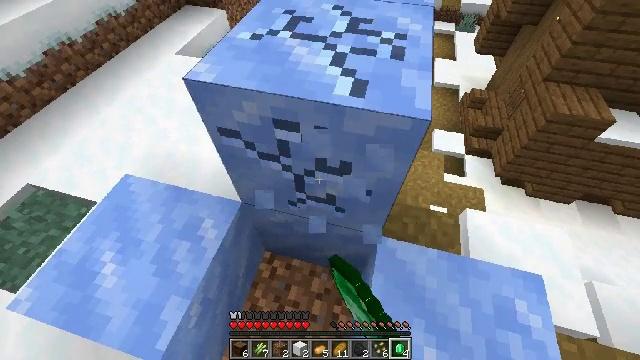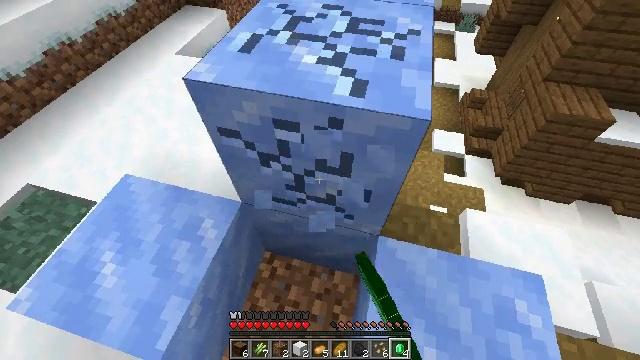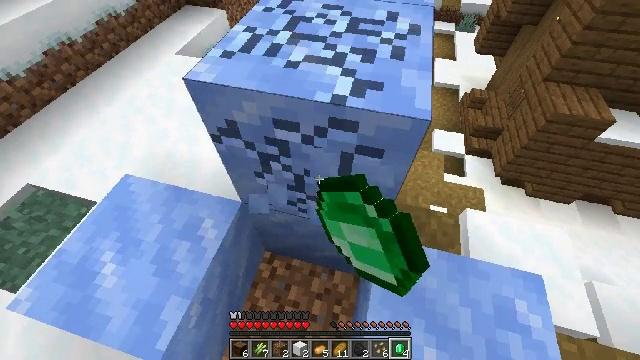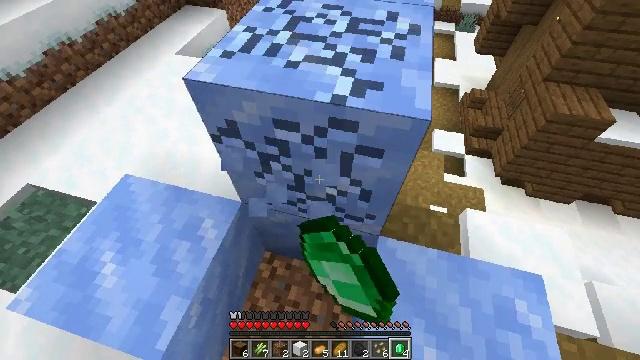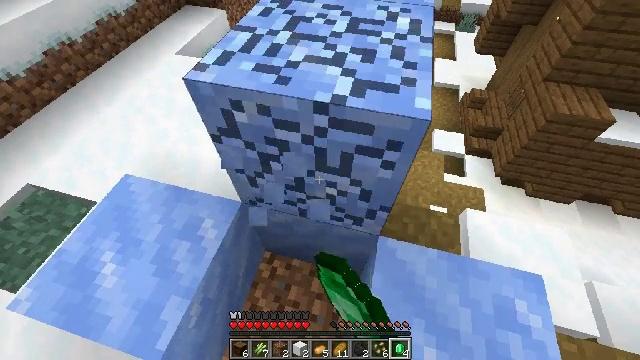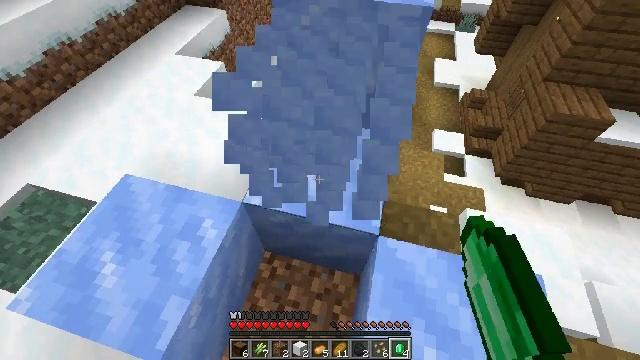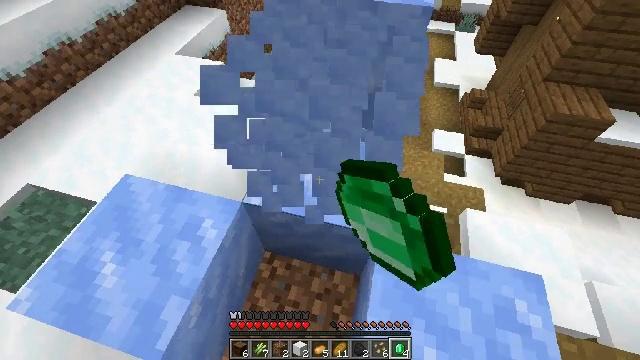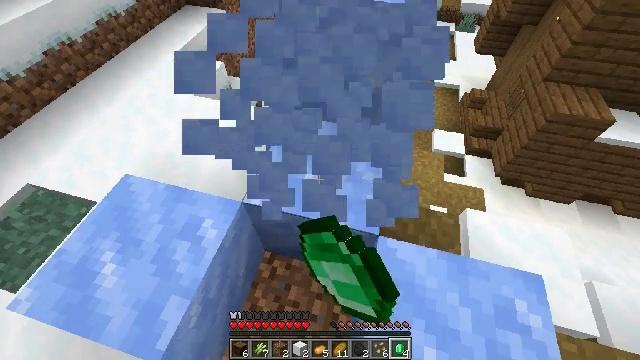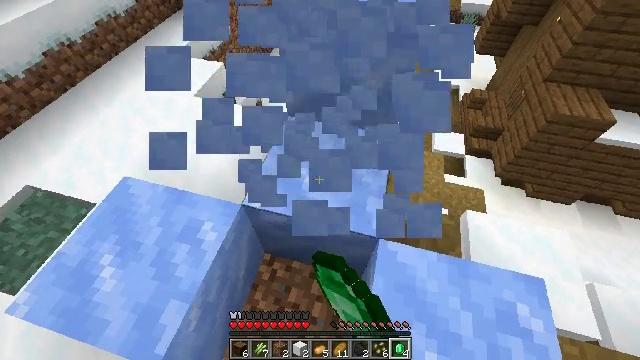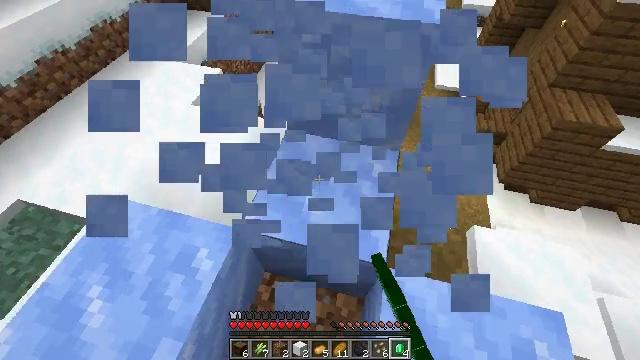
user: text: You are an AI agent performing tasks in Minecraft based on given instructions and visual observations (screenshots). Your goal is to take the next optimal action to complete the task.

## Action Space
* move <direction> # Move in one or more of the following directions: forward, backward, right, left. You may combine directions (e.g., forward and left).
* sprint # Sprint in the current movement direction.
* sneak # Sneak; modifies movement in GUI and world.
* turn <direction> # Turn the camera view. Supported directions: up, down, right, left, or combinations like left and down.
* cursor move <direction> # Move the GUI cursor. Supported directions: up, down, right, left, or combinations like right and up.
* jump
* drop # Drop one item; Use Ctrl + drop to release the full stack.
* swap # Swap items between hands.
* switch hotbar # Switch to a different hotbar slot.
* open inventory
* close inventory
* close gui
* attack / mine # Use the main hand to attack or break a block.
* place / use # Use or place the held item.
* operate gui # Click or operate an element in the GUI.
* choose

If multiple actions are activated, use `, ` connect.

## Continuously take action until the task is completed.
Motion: motion action
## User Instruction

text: Acquire packed ice by mining.
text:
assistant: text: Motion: attack / mine
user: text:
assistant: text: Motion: attack / mine
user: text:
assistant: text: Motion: attack / mine
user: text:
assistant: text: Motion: attack / mine
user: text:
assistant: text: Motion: attack / mine
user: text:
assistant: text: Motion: attack / mine
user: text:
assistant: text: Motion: attack / mine
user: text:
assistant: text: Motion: move forward, attack / mine
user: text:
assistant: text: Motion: move forward
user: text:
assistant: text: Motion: no_op